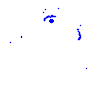
Particle: pion